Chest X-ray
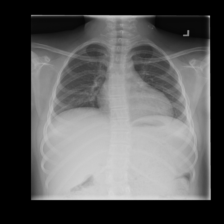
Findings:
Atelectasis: negative
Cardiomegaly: positive
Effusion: negative
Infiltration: negative
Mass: negative
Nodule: negative
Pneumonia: negative
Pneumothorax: negative
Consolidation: negative
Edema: negative
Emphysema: negative
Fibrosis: negative
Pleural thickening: negative
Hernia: negative